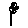
Label: flower